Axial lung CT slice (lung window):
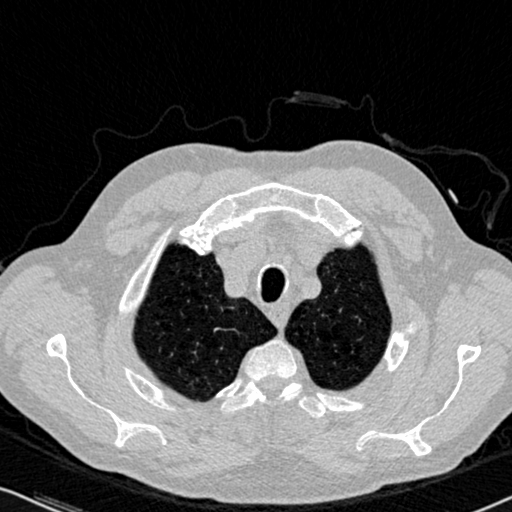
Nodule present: no